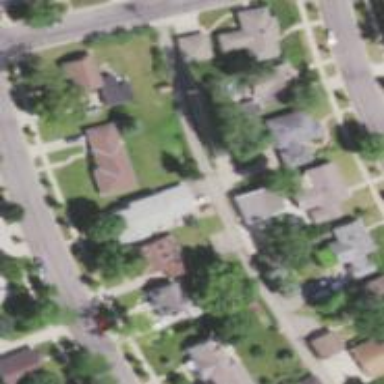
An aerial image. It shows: Alley classified as service road.